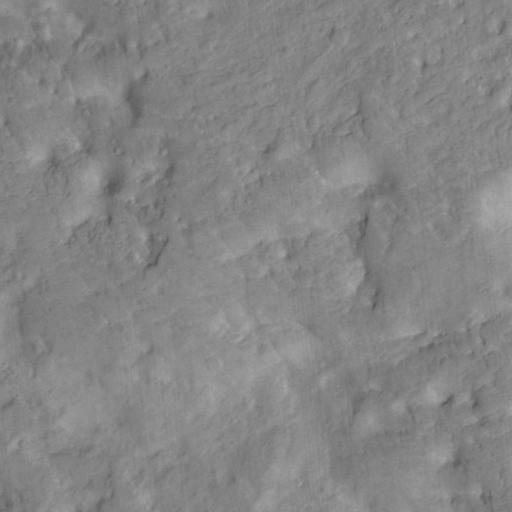
Classes present: Background, Cone